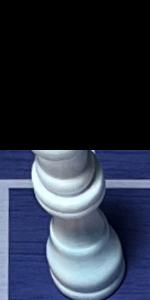
Label: King_White